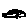
Label: car